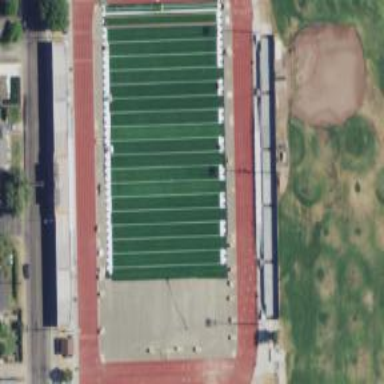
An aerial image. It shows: American football pitch with artificial turf surface for leisure land.